Field crop: maize
Growth stage: 2
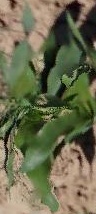
Species: maize